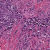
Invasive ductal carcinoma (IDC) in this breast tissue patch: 1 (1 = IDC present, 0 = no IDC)